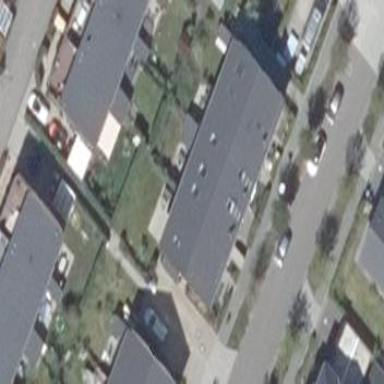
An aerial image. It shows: Terrace building with gabled roof.